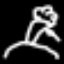
Label: palm tree